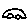
Label: car